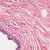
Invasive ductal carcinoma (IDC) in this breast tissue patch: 0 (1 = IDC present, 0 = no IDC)